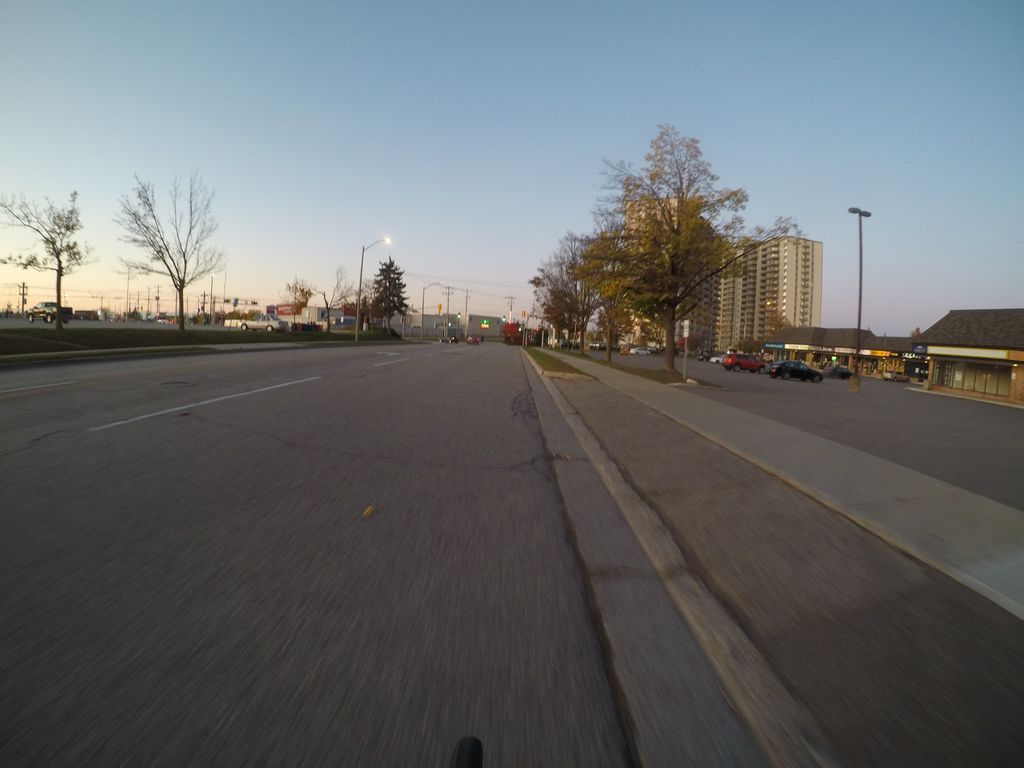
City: kitchener-waterloo